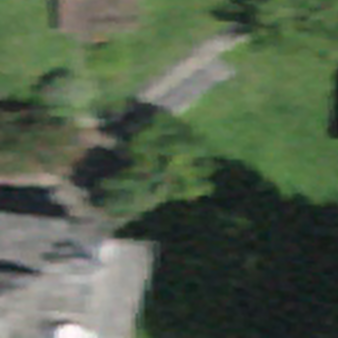
Label: other